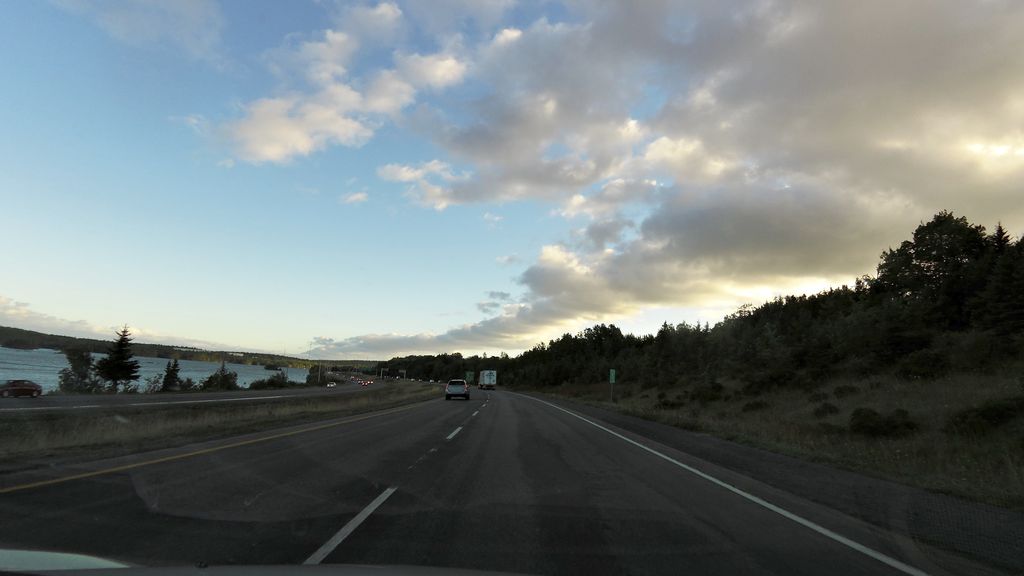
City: halifax